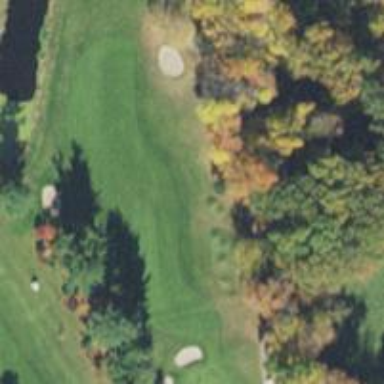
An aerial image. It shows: View of golf hole.